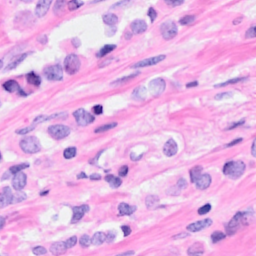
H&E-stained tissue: Breast